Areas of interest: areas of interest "Swimming Pool"
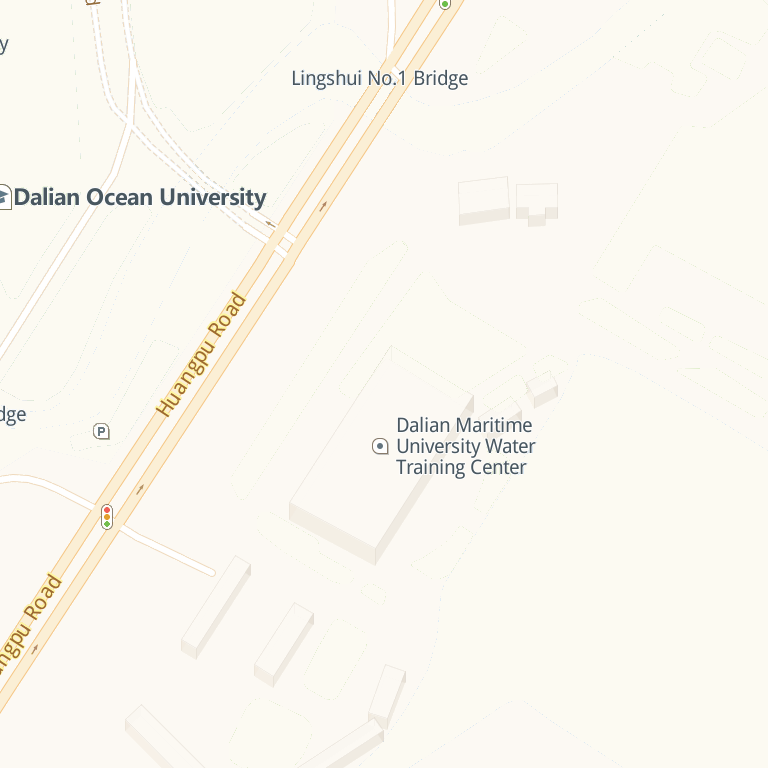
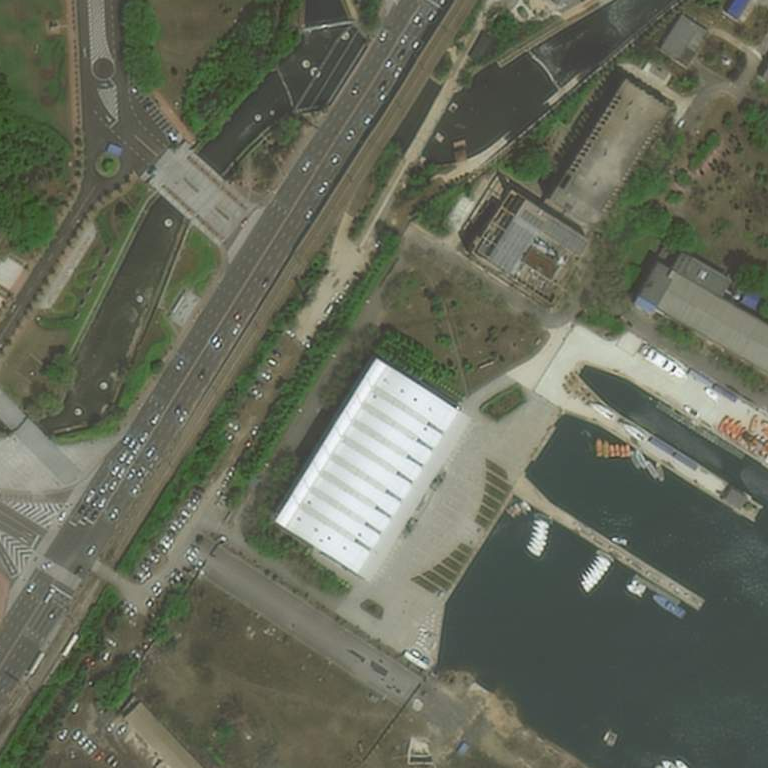